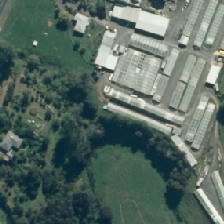
Land cover: shortrotation_cropland